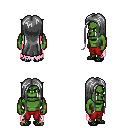
a pixel art fantasy rpg character, male body template, orc, green skin, pink tattered cape, red pants, gray extra-long hairstyle, ghillies, four views (front, back, left, right), 2x2 character sprite sheet, small pixel art, hard edges, no anti-aliasing